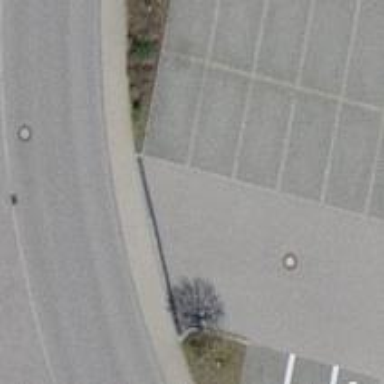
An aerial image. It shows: Asphalt parking aisle road for service vehicles.